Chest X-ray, AP view. Patient: 78 years old, sex M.
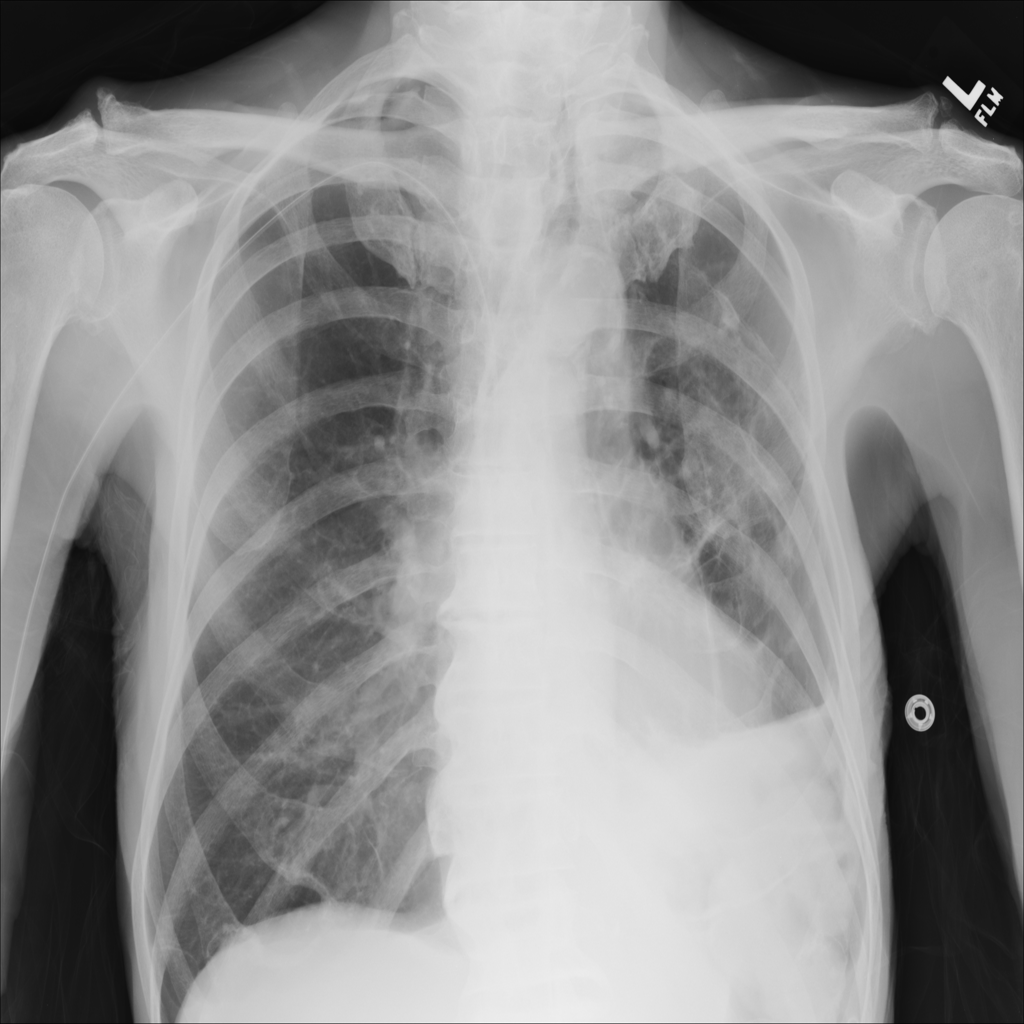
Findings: Emphysema, Fibrosis